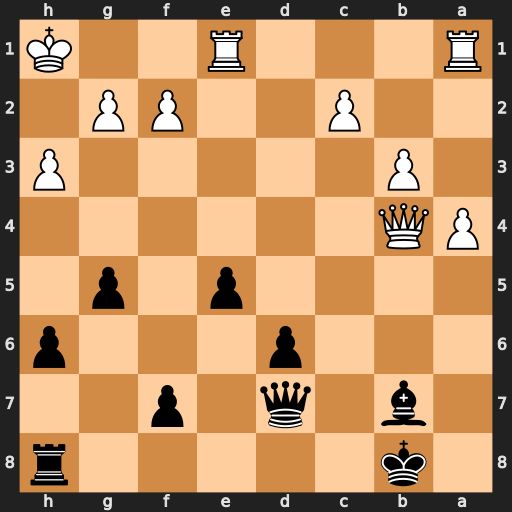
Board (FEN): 1k5r/1b1q1p2/3p3p/4p1p1/PQ6/1P5P/2P2PP1/R3R2K
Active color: b
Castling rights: -
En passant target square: -
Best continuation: Qxh3+ Kg1 Qxg2#